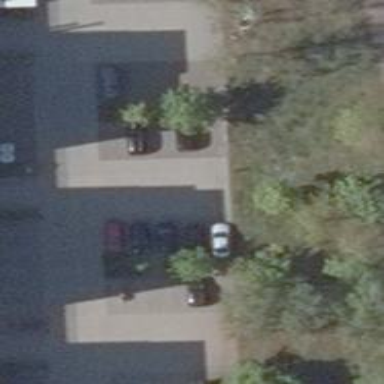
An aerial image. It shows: Road serving as parking aisle.